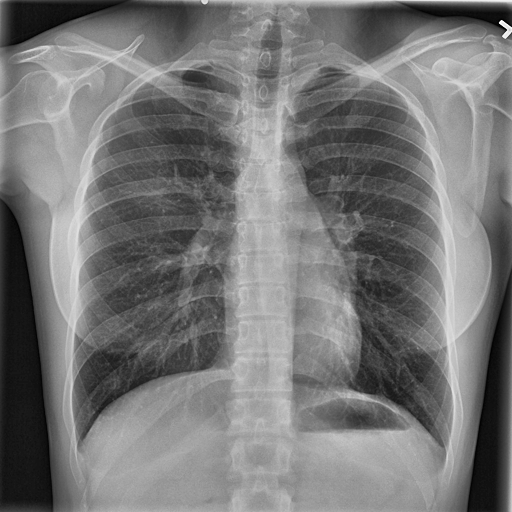
Finding: NORMAL